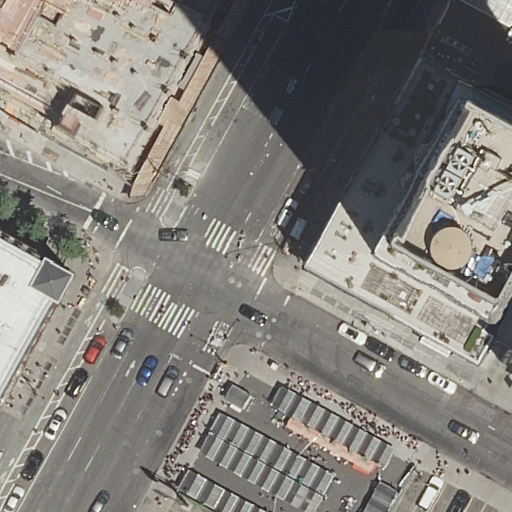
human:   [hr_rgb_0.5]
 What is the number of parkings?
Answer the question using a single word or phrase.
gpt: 1

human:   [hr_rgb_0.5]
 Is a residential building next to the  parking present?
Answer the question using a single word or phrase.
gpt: yes

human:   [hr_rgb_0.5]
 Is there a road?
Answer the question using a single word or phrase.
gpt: yes

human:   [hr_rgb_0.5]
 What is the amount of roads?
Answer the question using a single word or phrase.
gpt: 4

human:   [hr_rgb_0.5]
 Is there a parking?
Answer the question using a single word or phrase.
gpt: yes

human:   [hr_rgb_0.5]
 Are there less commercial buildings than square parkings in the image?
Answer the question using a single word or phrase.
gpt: no

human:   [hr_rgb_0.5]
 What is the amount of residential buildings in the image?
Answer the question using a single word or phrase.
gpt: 5

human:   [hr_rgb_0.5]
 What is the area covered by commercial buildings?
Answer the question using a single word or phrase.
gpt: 0m2

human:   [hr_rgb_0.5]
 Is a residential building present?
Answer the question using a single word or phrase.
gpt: yes

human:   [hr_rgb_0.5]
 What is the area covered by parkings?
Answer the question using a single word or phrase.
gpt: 90m2

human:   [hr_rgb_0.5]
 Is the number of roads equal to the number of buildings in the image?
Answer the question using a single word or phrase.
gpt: no

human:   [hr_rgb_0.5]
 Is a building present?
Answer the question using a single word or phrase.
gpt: yes

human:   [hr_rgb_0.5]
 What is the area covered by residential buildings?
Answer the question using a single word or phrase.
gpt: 2117m2

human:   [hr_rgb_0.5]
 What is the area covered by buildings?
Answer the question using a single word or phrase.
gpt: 3073m2

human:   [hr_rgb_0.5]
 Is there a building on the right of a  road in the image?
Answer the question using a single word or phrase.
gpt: yes

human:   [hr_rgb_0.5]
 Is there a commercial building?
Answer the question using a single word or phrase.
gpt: no

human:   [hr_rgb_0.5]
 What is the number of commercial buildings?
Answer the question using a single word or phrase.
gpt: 0

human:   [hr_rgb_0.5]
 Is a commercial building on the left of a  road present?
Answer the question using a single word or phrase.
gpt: no

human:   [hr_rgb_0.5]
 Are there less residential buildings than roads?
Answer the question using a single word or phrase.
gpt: no

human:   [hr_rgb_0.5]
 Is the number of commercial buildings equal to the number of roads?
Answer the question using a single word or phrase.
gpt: no

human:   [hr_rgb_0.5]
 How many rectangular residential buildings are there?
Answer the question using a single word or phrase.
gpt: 4

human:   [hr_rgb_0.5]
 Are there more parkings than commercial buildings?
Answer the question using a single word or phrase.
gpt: yes

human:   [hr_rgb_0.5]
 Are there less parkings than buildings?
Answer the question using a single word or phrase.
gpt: yes

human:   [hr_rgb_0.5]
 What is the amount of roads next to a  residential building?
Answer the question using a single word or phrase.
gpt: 4

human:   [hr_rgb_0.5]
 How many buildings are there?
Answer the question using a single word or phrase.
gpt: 6

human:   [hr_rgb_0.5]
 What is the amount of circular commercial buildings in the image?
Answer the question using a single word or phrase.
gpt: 0

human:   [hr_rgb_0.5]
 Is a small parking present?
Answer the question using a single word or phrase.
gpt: yes

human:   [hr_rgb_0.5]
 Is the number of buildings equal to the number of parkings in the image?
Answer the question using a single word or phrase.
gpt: no

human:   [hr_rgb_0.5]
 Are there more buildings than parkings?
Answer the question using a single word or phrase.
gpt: yes

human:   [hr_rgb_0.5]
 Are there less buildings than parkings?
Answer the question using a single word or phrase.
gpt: no

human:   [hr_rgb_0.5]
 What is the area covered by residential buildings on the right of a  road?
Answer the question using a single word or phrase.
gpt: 1872m2

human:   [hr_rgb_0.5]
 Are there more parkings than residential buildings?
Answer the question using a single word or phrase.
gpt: no

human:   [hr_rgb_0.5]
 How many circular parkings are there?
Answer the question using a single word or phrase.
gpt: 0

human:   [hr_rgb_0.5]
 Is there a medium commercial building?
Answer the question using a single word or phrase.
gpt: no

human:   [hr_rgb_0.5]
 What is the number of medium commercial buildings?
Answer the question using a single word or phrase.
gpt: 0

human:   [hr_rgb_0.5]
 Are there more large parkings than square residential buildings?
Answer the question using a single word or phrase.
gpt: no

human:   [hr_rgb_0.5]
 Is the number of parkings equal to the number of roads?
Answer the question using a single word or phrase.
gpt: no

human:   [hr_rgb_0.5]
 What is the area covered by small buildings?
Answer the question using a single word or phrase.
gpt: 117m2

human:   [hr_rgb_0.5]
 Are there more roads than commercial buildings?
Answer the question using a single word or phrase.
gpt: yes

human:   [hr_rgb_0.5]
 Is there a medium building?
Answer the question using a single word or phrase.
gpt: yes

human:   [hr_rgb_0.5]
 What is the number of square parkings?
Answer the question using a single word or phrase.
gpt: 0

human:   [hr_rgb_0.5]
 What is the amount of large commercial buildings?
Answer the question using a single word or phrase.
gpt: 0

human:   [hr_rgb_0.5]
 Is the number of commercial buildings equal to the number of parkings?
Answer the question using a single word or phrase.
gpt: no

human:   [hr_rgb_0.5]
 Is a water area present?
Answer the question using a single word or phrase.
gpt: no

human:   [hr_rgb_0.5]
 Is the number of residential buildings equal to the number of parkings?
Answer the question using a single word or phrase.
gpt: no

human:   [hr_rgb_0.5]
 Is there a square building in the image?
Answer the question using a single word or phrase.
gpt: no

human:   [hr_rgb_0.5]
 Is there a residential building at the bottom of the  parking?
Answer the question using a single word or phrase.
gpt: no

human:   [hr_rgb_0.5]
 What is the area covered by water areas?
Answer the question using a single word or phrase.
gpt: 0m2

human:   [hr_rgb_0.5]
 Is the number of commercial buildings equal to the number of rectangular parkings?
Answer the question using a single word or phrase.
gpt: yes

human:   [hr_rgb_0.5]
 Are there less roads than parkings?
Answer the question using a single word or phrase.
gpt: no

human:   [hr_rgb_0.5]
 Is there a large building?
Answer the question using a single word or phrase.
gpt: yes

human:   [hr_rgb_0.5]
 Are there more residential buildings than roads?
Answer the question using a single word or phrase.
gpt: yes

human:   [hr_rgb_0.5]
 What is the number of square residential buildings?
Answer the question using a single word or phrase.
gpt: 0

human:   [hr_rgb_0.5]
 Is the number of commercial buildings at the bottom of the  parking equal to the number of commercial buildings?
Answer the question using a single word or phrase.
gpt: yes

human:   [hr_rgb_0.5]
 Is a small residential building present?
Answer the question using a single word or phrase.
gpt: yes

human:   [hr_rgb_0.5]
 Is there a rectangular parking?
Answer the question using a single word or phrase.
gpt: no

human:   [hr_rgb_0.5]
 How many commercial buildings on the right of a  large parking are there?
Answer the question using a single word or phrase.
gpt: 0

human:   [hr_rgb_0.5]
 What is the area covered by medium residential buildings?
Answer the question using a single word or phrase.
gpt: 395m2

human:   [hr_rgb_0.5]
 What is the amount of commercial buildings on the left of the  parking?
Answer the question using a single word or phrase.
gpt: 0

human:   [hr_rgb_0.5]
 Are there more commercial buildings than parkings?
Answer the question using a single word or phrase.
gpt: no

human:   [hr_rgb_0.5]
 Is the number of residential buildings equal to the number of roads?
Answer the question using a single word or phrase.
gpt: no

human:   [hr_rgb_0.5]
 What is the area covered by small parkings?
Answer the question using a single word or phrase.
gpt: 90m2

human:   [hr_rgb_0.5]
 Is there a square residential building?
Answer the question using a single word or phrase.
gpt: no

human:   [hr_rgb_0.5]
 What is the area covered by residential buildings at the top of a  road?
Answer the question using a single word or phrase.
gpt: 2117m2